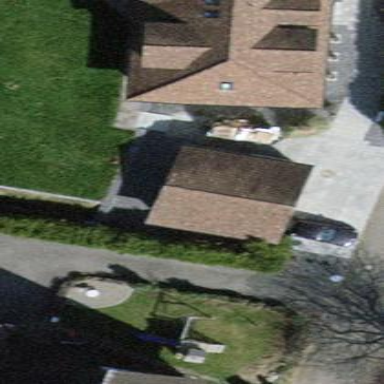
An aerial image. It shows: Garage.